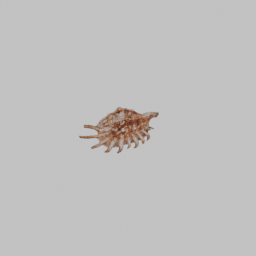
Label: animals